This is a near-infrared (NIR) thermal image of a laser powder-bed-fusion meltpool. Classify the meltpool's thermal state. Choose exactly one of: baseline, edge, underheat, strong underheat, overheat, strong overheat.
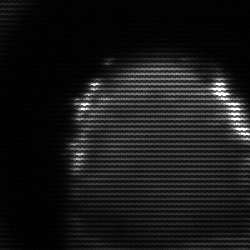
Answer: edge